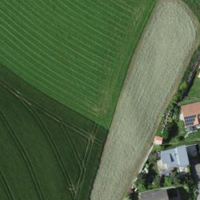
EUNIS habitat code: 24
Species observed at this site:
Marpissa muscosa